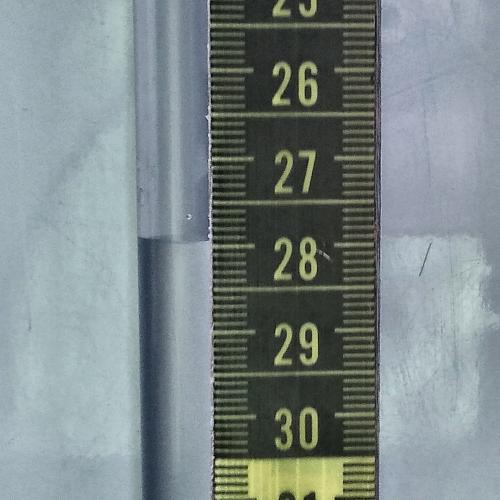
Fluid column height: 27.9 cm